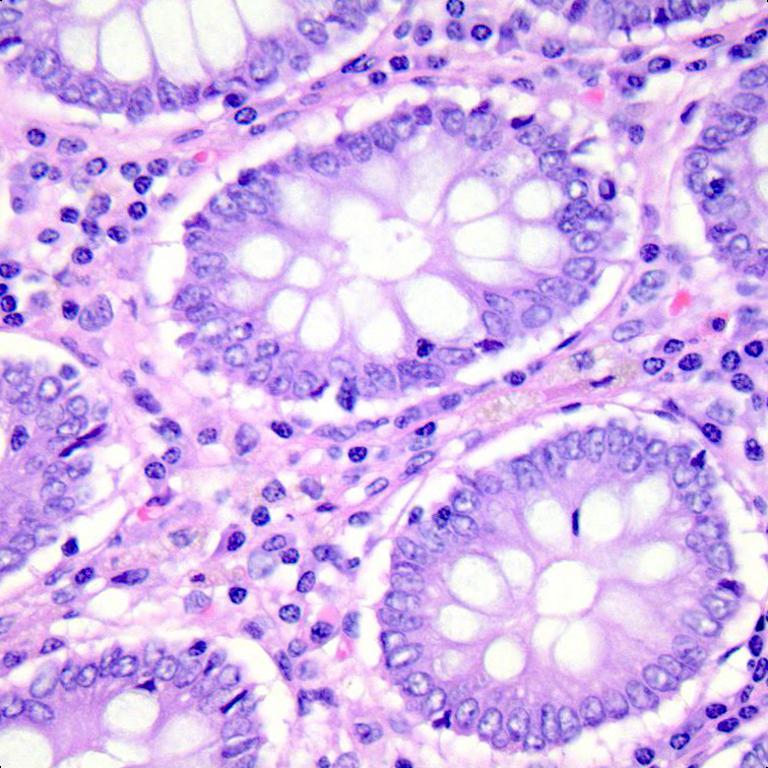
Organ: colon
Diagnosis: benign